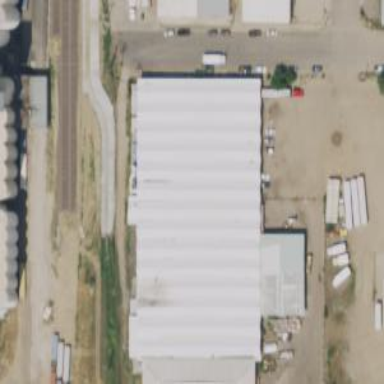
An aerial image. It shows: Industrial building.